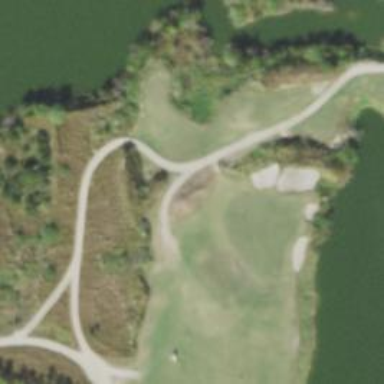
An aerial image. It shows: Path for both roads and golfers.